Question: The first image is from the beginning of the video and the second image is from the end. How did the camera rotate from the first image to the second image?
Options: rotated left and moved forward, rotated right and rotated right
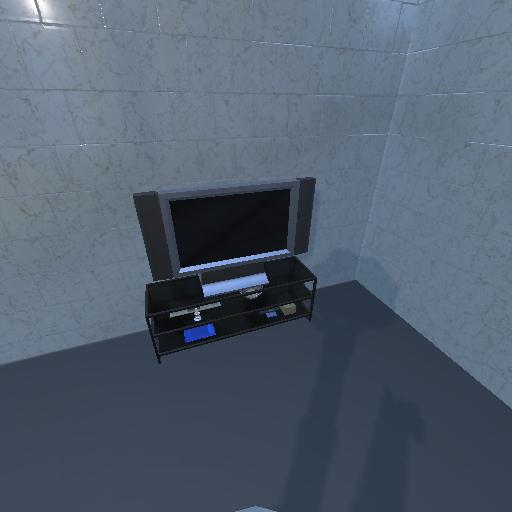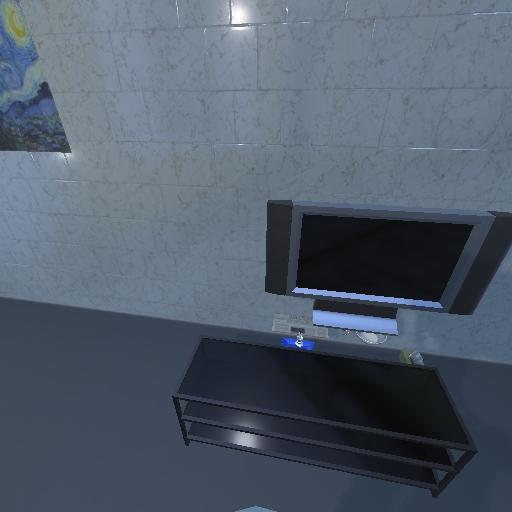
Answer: rotated left and moved forward